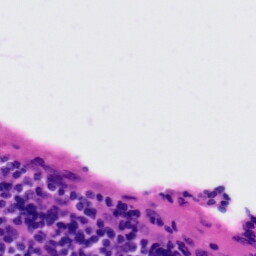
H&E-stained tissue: Tonsil